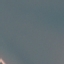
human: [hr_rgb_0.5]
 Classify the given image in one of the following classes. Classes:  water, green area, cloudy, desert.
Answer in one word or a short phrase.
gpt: water